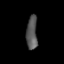
Tissue: lung
Cell type: T cells
Senescence score: 0.2195
Nuclear area (px): 363
Mean DAPI intensity: 85.733